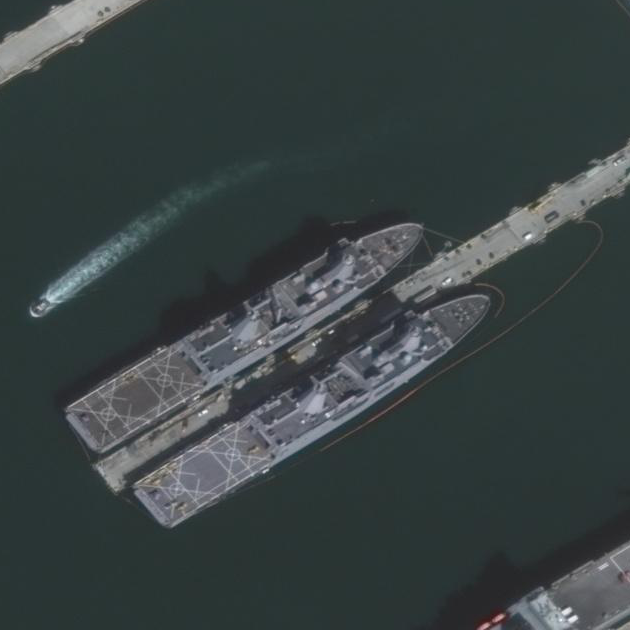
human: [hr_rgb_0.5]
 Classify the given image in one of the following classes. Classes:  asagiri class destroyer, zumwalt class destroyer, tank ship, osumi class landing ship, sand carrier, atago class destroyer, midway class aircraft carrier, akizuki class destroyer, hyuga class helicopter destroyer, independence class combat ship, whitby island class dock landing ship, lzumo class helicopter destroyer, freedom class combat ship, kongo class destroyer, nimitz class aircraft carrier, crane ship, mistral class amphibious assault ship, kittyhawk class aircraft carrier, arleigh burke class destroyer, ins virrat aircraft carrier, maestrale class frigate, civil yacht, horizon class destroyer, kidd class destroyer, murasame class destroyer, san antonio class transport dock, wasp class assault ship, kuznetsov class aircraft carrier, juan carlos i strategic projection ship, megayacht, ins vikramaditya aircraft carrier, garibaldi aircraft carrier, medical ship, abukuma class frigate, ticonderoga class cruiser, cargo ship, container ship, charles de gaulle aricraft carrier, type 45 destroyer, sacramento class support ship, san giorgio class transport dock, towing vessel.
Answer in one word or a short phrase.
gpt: San Antonio class transport dock